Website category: movie
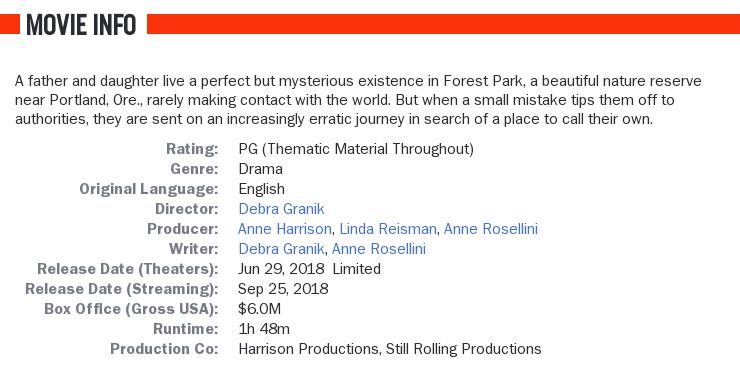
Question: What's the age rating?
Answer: PG (Thematic Material Throughout)

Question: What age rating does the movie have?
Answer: PG (Thematic Material Throughout)

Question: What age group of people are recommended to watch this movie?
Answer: PG (Thematic Material Throughout)

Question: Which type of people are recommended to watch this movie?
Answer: PG (Thematic Material Throughout)

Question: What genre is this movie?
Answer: drama

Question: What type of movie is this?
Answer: drama

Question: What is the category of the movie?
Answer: drama

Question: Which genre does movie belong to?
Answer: drama

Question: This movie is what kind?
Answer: drama

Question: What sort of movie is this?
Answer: drama

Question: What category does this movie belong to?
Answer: drama

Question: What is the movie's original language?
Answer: English

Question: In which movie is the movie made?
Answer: English

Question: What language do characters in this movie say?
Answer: English

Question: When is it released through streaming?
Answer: Sep 25, 2018

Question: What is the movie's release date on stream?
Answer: Sep 25, 2018

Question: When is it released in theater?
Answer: Jun 29, 2018 limited

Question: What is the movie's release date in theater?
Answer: Jun 29, 2018 limited

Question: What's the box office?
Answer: $6.0M

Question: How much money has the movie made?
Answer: $6.0M

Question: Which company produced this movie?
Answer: Harrison Productions, Still Rolling Productions

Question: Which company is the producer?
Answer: Harrison Productions, Still Rolling Productions

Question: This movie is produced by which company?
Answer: Harrison Productions, Still Rolling Productions

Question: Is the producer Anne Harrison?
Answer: yes

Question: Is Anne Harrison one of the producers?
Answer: yes

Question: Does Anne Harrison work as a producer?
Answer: yes

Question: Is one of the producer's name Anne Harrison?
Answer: yes

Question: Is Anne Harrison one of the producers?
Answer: yes

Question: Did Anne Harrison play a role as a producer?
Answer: yes

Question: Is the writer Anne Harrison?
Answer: no

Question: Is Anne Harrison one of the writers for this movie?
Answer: no

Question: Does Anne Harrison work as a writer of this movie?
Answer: no

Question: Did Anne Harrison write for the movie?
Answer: no

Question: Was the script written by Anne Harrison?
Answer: no

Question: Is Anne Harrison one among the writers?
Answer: no

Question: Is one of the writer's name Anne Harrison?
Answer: no

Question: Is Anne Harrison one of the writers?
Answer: no

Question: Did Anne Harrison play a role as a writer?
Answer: no

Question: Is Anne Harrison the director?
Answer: no

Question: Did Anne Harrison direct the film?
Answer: no

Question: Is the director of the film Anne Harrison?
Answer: no

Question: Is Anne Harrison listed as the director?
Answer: no

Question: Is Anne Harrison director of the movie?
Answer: no

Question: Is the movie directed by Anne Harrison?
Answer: no

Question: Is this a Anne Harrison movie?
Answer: no

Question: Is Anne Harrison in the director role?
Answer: no

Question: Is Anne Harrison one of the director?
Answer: no

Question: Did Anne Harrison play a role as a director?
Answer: no

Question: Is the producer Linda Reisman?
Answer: yes

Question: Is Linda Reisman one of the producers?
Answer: yes

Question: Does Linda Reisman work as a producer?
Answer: yes

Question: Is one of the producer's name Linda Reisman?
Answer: yes

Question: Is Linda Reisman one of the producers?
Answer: yes

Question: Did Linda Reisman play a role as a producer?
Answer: yes

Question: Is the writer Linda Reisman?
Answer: no

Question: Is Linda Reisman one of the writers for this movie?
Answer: no

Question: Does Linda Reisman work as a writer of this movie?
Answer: no

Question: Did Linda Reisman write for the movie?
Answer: no

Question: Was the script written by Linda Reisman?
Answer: no

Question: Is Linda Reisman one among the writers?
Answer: no

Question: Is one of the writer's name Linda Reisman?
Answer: no

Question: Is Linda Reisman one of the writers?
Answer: no

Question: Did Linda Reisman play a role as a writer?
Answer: no

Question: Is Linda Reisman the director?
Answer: no